Interaction volume radius: 5 \u00c5
Interaction volume height: 30 \u00c5
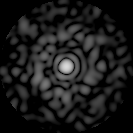
Disorder parameter: 0.839